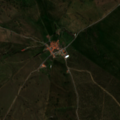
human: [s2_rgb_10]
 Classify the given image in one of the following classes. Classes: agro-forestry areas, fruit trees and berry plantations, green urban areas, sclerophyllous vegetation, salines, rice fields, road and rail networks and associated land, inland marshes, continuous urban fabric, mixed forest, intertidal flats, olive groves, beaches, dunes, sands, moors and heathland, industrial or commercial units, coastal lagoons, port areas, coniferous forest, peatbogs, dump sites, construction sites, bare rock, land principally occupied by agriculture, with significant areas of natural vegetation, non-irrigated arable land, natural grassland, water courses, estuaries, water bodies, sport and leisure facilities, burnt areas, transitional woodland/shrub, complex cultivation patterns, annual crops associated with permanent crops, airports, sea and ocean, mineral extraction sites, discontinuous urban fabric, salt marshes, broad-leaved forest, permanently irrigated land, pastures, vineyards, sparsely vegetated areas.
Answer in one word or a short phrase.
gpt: non-irrigated arable land, agro-forestry areas, transitional woodland/shrub